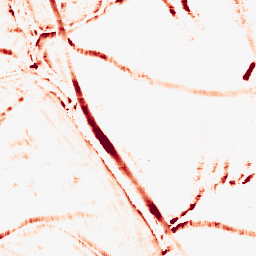
Category: morphological
Decomposition family: morphological_square
Decomposition parameters: operation: opening
size: 10
Upsampling method: sinc_hamming
Upsampling parameters: scale: 2
kernel_size: 4
Upsampling scale: 2